Field crop: maize
Growth stage: 2
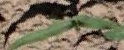
Species: maize